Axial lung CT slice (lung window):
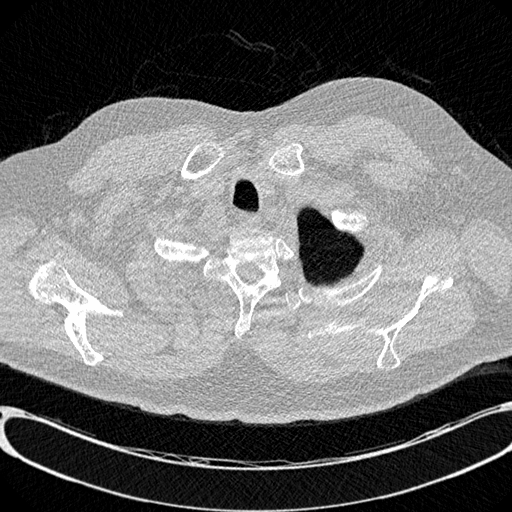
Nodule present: no